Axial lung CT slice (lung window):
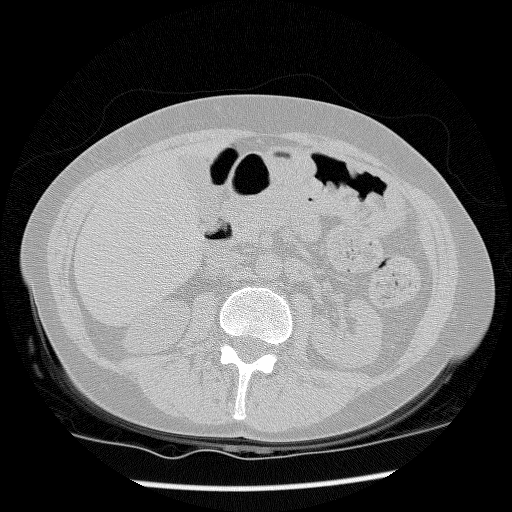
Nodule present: no